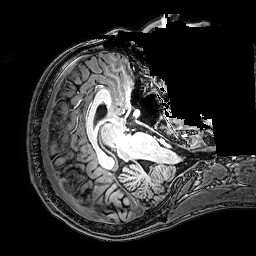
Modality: T1w
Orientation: axial
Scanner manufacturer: philips
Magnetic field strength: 3 T
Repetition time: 0.0096 s
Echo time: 0.0046 s